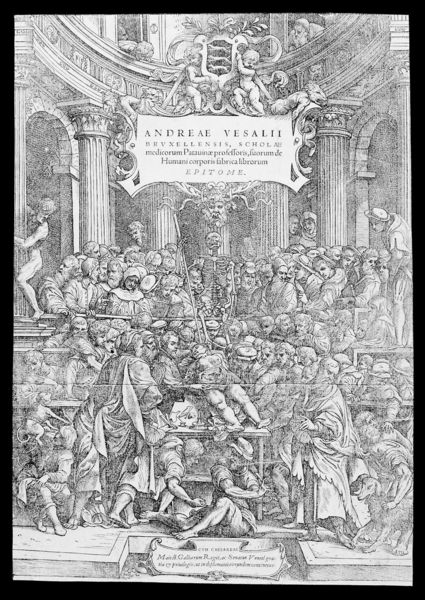
Titel: De humani corporis fabrica
Künstler: Andrea Vesalius
Institution: London, Wellcome Library
Schlagwörter: gruppe, menschen, männer, raum, skizze, säule, säulen, tisch, zeichnung, hund, leute, menge, versammlung, gericht, blicke, hinrichtung, sockel, tod, kirche, gewand, kind, rund, engel, schrift, bogen, schriftzug, halle, schild, buch, text, bleistift, menschenmenge, wappen, skelett, mittelalter, menschenmassen, verurteilung, gewühl, schändung, andreae, andrea vesalii, epitome, vesali